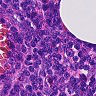
Metastatic tissue present: no